Question: When ever I try to accept the licenses I am getting the error as shown in the figure .I had tried with Capital 'Y' and small 'y', but no working. (Please note that I didn't pressed enter key after the message is displayed). I am attaching flutter doctor --android licenses and flutter -v

<URL>
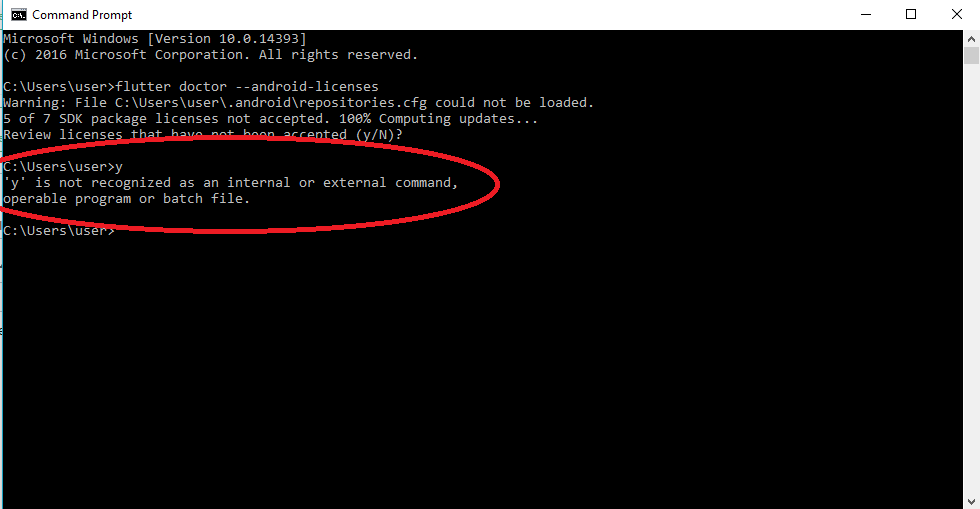
Answer: I also had this problem and it took days for me to solve this.. This is happening because of the antivirus installed in your system.. check your sdk oolsin folder, there should be file named sdkmanager.bat if that is absent means antivirus is deleting that file, same with archquery.bat , these two files are deleted by antivirus... go to msconfig in windows and to services , hide all Microsoft services then you will see anti virus running in your system.. uninstall that using control pannel.. then reinstall android studio ,, your system will work 100%